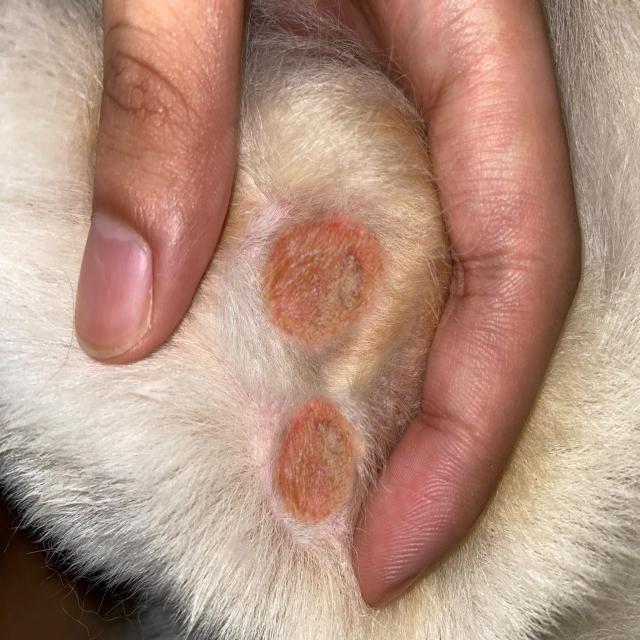
Canine ringworm (Dermatophytosis) — fungal infection caused by Microsporum or Trichophyton. Presents with circular alopecia, scaling, crusting, and broken hairs.